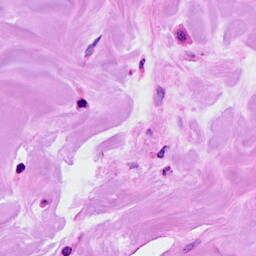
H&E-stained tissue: Breast